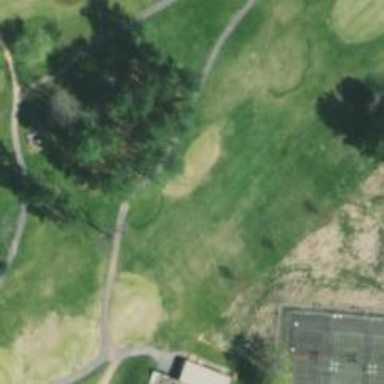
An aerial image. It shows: Footway that resembles golf path.